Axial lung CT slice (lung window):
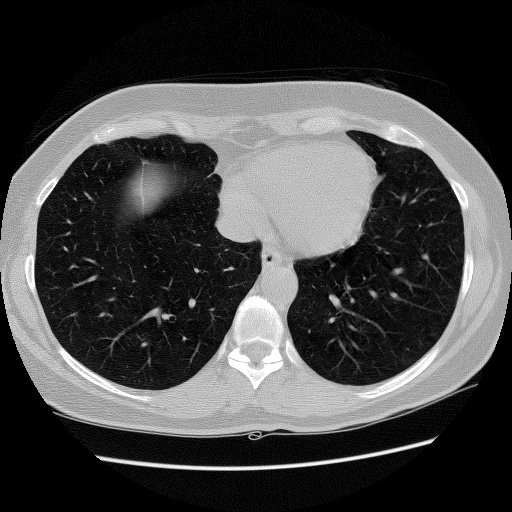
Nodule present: no